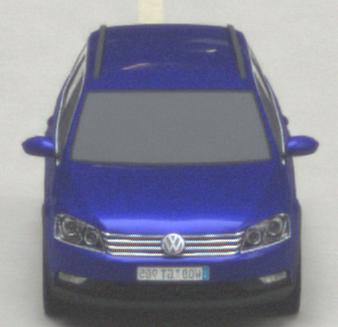
Make: VW
Model: Passat Alltrack 1.8 TSI
Detailed model: Passat (B7) Alltrack
Model produced from: 2012/03
Model produced until: 2013/06
Doors: 5
Color: blue
Road condition: dry road
Daytime: midday
Contrast: medium contrast